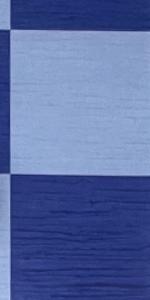
Label: Empty